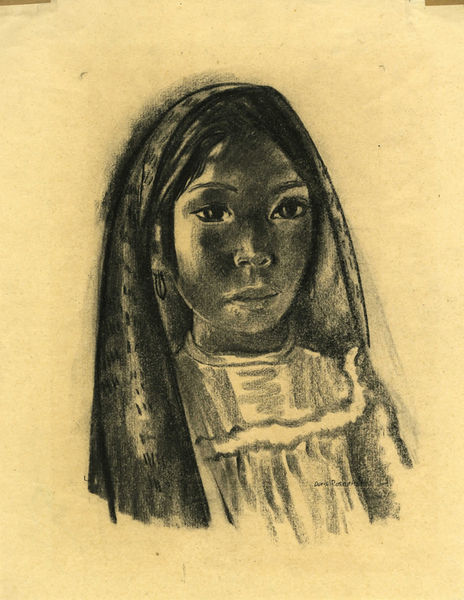
Titel: Mexican Girl
Künstler: Doris Rosenthal
Standort: Amherst (Massachusetts, USA)
Institution: Mead Art Museum, Amherst College
Schlagwörter: mädchen, frau, portrait, spanien, schwarze, protrait, indianerin, kreol, spnien, kreolin